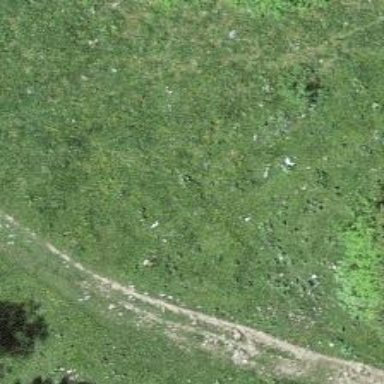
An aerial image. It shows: Ground path.